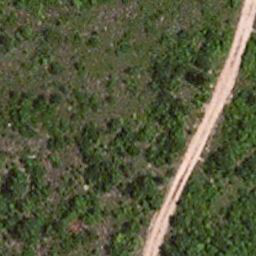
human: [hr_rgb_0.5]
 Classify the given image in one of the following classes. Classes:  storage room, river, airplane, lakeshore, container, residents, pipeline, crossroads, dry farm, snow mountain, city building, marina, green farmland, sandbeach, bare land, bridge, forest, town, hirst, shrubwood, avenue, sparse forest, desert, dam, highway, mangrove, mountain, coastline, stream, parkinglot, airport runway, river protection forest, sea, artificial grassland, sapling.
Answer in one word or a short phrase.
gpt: avenue